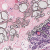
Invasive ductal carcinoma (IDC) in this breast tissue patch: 0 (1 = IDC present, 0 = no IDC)